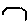
Label: hexagon